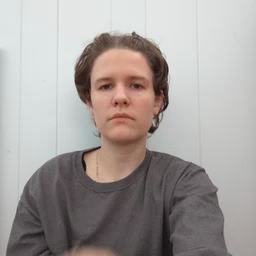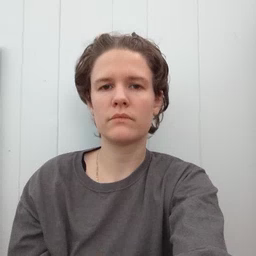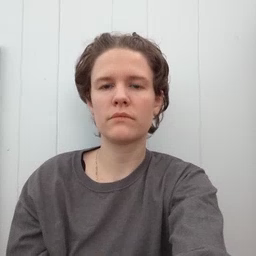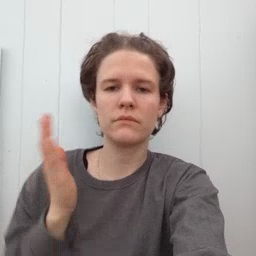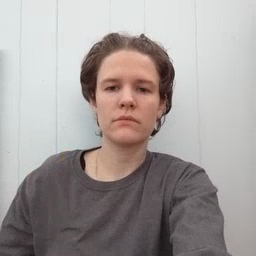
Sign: beside